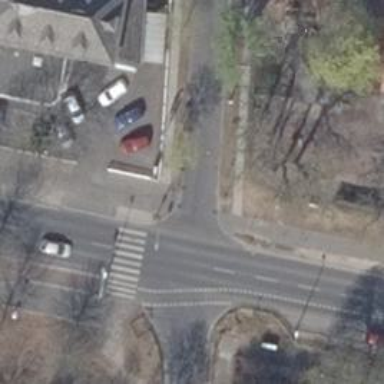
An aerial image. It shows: Unmarked crossing on the road.